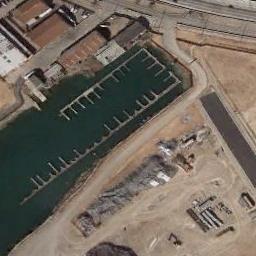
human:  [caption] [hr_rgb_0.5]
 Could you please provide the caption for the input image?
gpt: The harbor is surrounded by a wasteland and some buildings .

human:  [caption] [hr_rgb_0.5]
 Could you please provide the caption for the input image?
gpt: There are many vacancies on the sea next to the harbor next to the buildings and bare land, And there are no ships .

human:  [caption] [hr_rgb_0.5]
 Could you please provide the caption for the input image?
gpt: There are different sizes of ships in the harbor .

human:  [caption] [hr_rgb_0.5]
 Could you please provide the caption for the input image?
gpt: Many buildings are near the harbor .

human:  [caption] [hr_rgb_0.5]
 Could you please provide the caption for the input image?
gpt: There are some buildings and some bare land around the harbor with no ships .